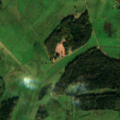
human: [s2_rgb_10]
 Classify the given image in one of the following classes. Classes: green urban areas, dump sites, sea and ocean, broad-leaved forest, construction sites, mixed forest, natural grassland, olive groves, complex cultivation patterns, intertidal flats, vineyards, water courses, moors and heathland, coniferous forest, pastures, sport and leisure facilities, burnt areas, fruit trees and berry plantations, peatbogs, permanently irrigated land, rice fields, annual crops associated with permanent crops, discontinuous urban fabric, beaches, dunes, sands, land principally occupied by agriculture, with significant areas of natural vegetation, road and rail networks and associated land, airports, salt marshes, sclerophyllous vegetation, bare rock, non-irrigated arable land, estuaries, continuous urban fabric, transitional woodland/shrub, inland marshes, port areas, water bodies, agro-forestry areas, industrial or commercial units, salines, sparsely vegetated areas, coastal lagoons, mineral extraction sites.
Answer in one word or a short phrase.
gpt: pastures, land principally occupied by agriculture, with significant areas of natural vegetation, broad-leaved forest, mixed forest